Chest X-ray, PA view. Patient: 24 years old, sex M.
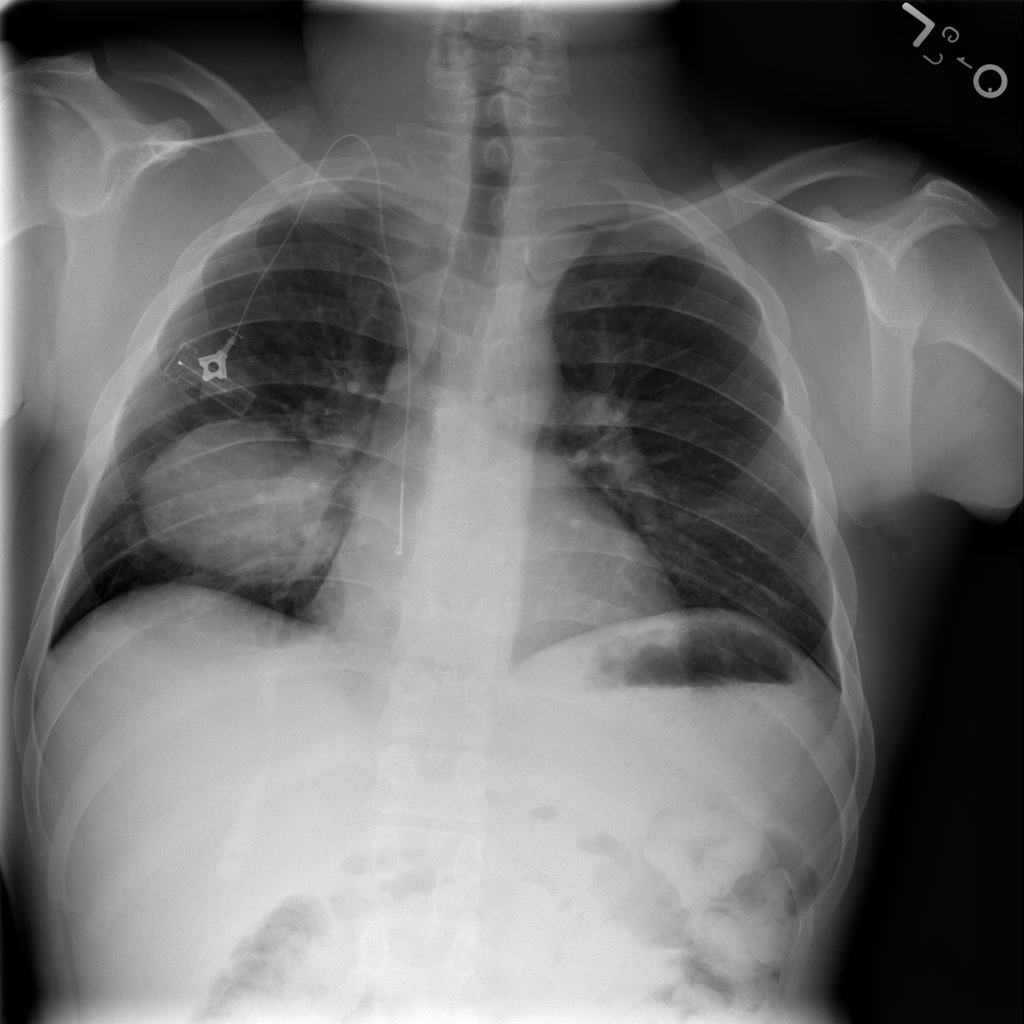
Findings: Mass